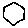
Label: hexagon